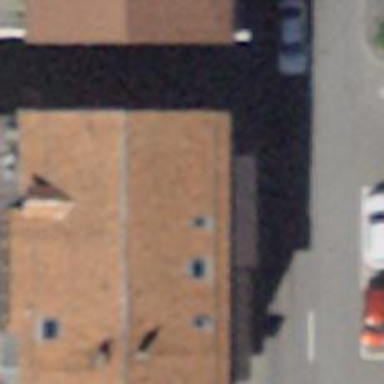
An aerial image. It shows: Shop selling clothes.